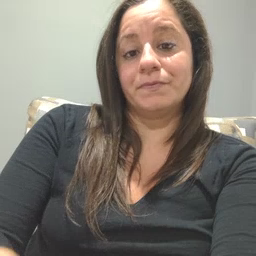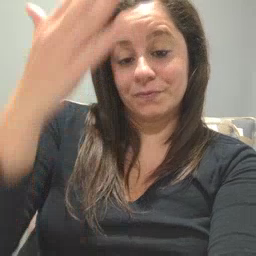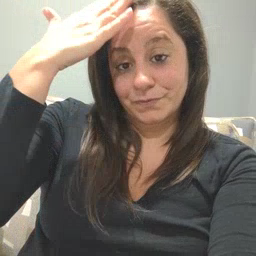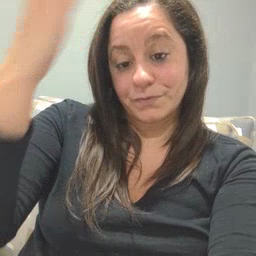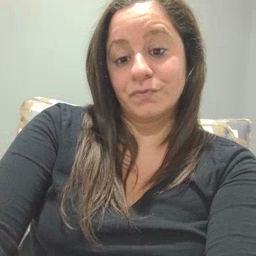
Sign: hat